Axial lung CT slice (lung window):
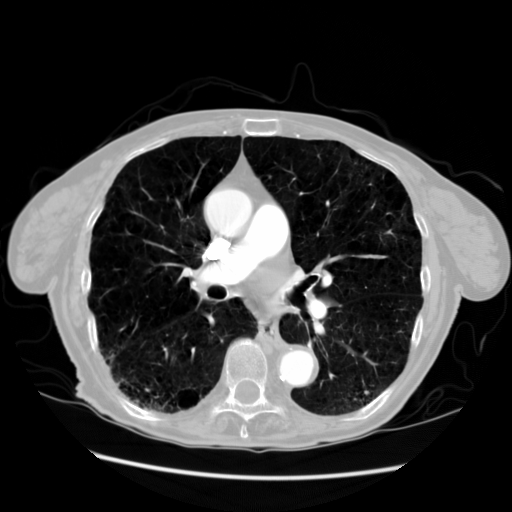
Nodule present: no